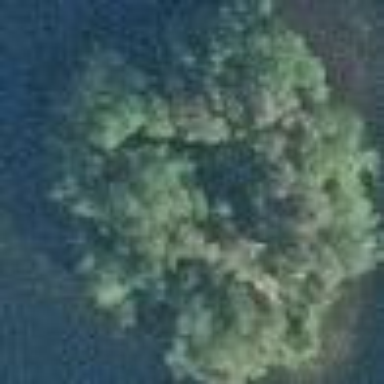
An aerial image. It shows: Image showing island.